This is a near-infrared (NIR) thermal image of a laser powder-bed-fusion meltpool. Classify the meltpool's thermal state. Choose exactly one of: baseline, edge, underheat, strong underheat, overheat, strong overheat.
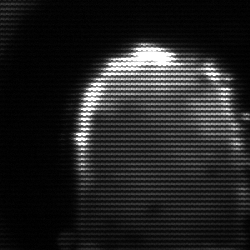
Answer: baseline